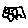
Label: car